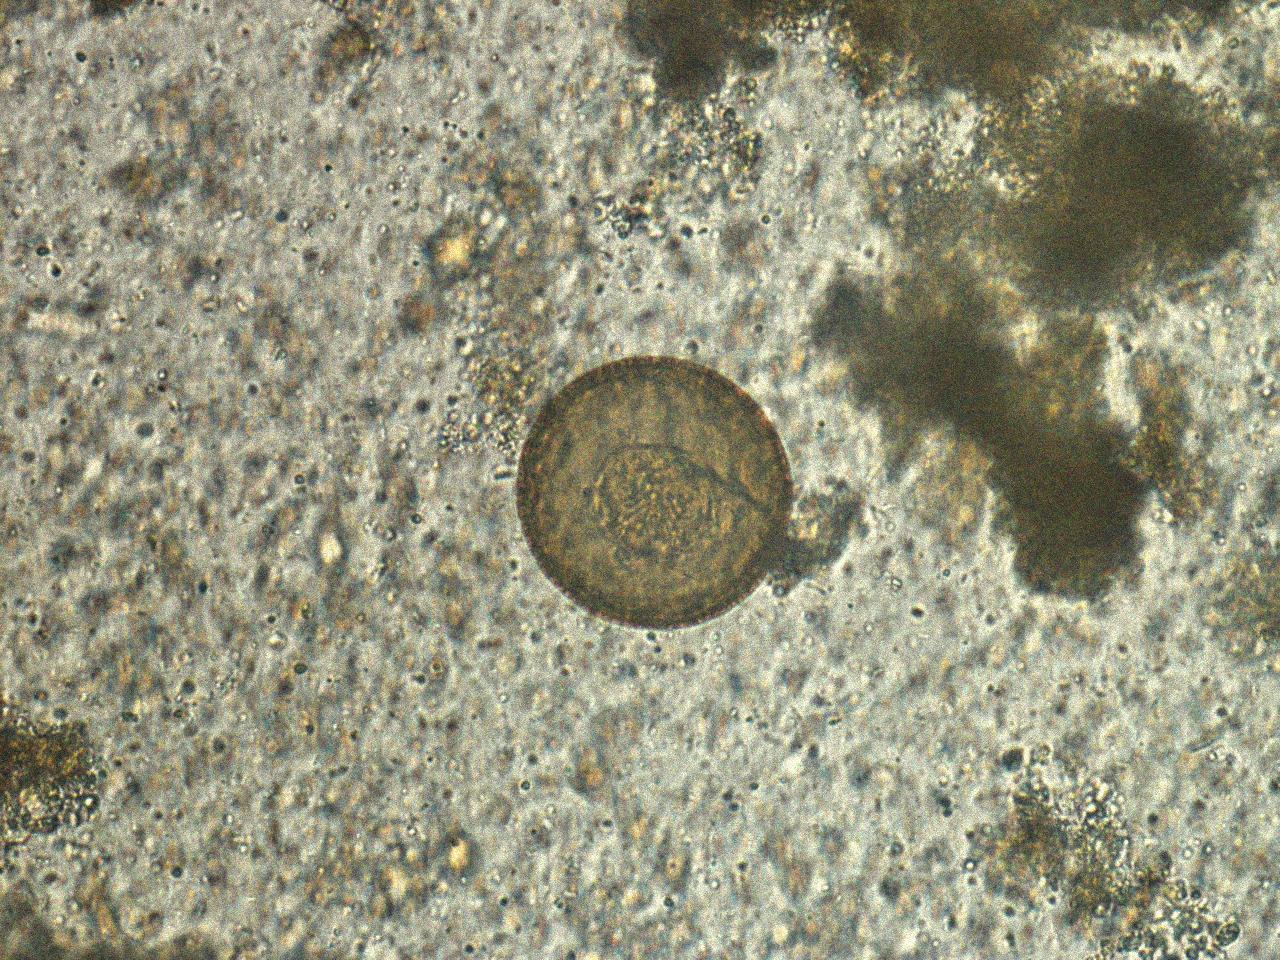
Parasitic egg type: Hymenolepis diminuta